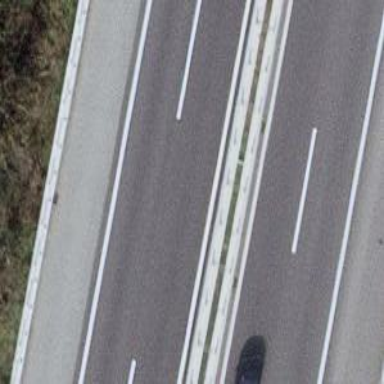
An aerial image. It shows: Guard rail.